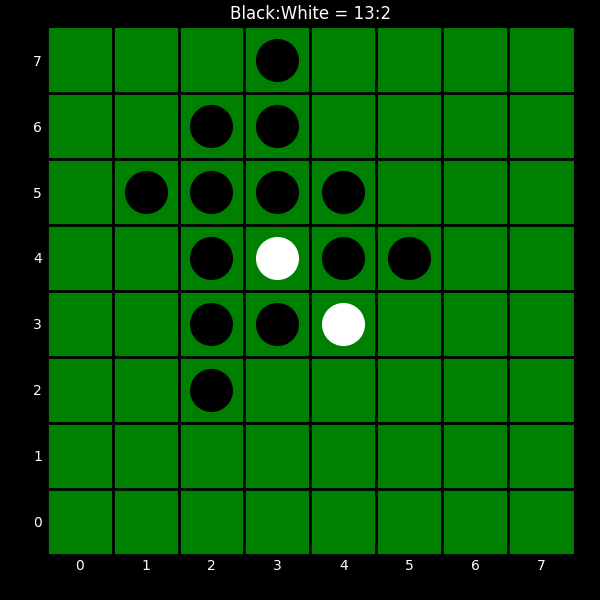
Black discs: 13
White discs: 2